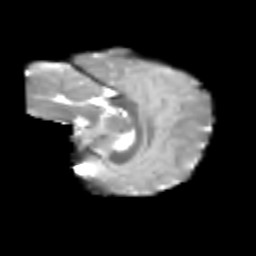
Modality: T2w
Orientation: sagittal
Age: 6
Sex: female
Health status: healthy